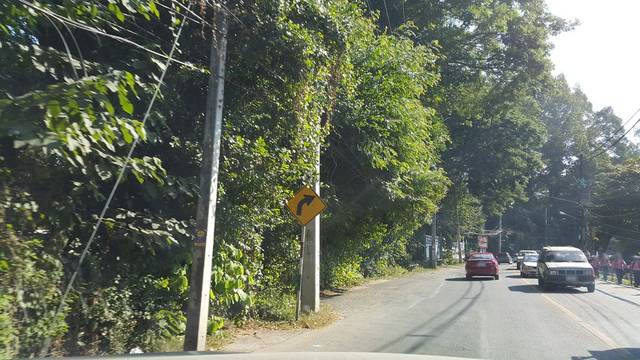
Region: Thailand
Coordinates: 18.775, 99.008